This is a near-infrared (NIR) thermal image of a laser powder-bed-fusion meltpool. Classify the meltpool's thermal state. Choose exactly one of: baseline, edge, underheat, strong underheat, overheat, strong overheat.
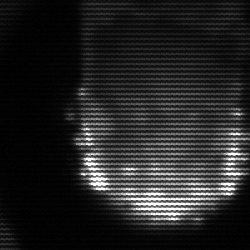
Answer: baseline